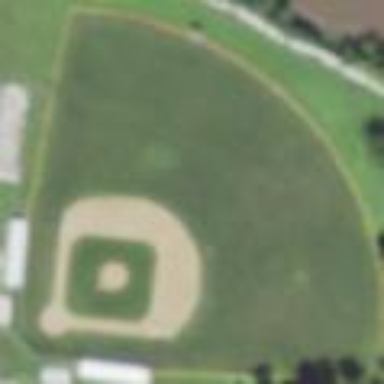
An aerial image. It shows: Baseball pitch for leisure and sports activities.